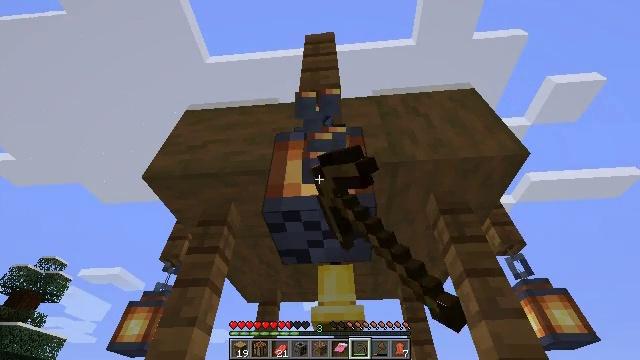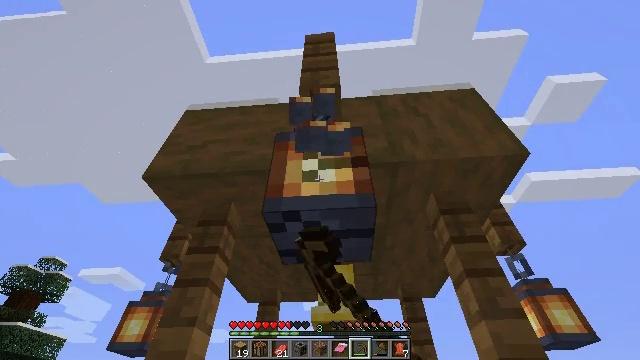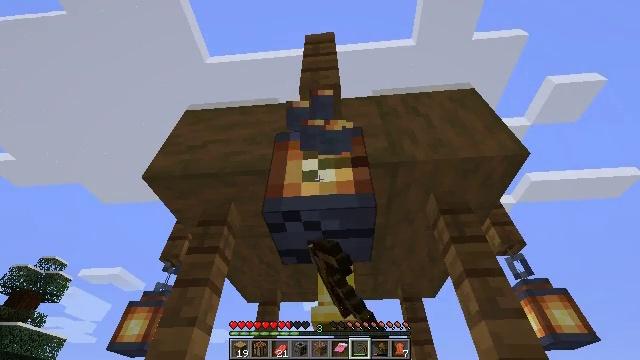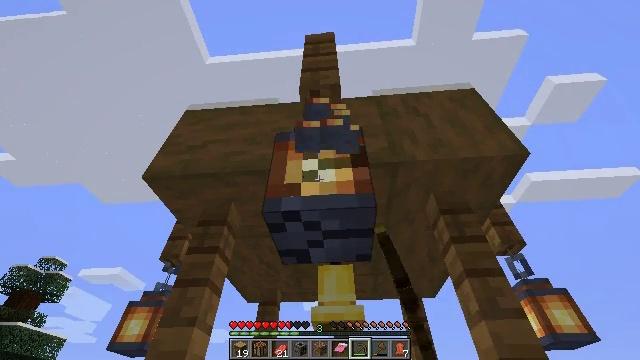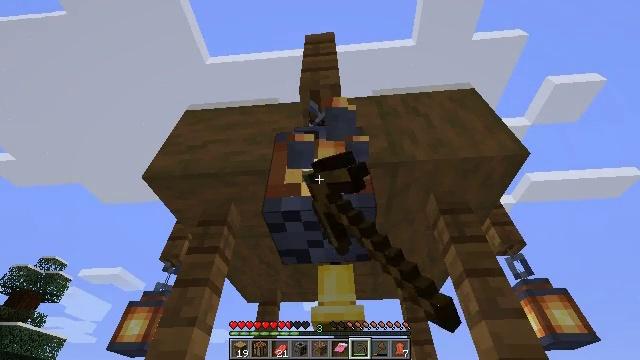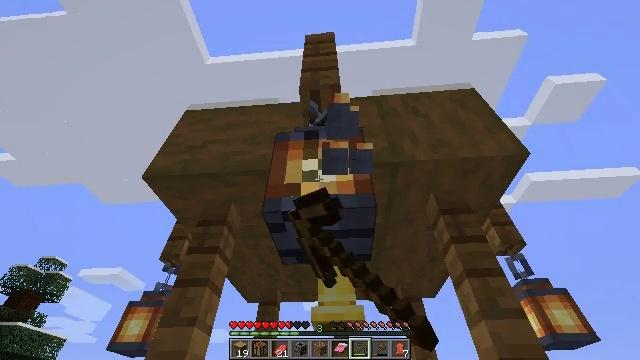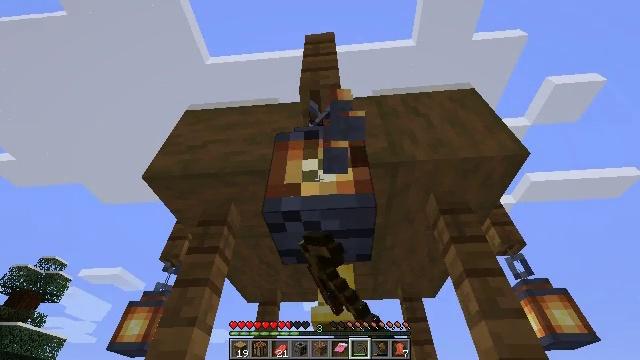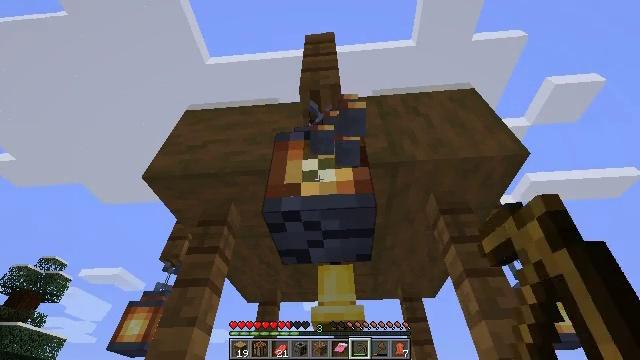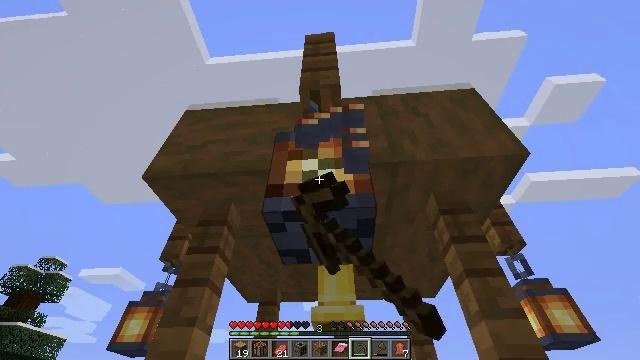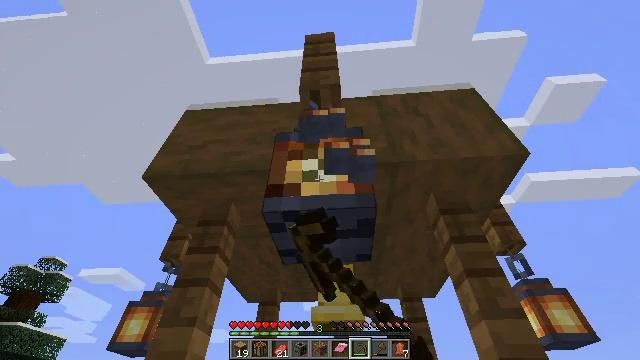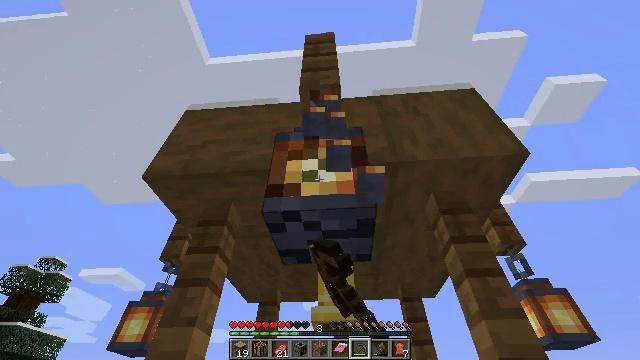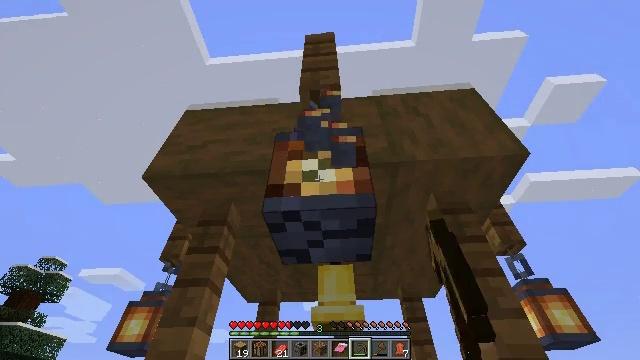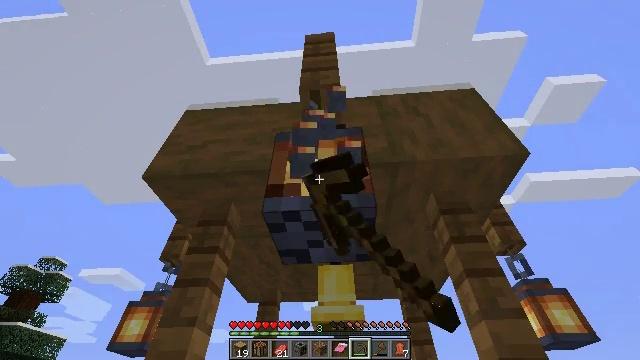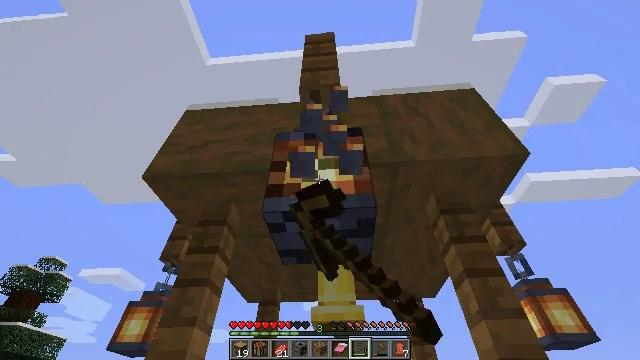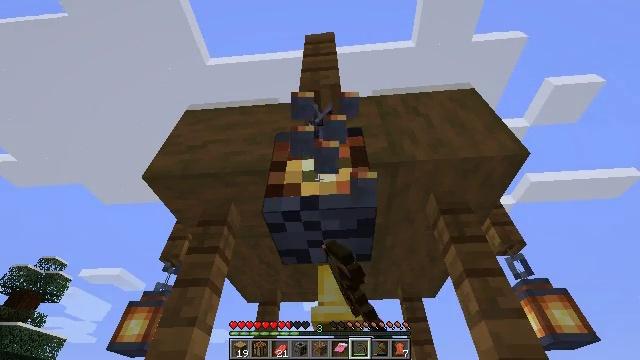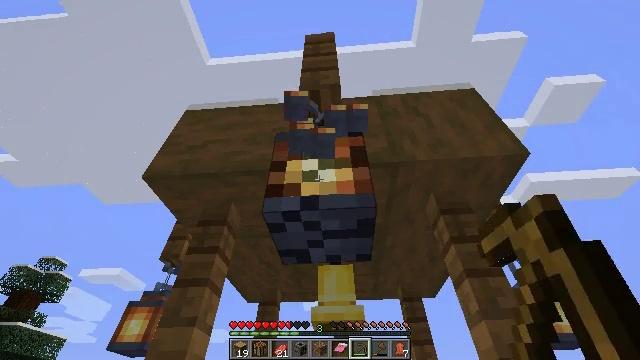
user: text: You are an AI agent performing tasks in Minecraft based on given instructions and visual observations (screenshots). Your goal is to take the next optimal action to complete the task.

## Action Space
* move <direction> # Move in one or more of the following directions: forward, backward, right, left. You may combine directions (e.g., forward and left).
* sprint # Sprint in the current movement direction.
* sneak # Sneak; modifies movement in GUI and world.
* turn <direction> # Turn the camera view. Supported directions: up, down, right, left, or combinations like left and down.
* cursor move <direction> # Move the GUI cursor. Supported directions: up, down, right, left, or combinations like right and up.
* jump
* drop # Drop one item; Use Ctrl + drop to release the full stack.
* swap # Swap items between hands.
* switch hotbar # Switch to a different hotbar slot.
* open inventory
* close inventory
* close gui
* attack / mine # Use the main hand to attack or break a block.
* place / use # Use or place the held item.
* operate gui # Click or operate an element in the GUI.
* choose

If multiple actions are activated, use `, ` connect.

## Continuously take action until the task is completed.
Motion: motion action
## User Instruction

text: Gather the lantern to use it later.
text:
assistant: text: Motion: attack / mine
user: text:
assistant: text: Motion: attack / mine
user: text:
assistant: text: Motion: attack / mine
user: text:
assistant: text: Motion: attack / mine
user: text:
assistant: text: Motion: attack / mine
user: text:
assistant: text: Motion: attack / mine
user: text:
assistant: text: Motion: attack / mine
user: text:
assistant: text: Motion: attack / mine
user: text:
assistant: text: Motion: attack / mine
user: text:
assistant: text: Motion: attack / mine
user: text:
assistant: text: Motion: attack / mine
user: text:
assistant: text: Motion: attack / mine
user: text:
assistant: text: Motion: attack / mine
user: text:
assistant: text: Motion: attack / mine
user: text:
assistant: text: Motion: attack / mine
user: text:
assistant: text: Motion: attack / mine
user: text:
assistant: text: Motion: attack / mine
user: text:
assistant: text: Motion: attack / mine
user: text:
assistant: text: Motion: attack / mine
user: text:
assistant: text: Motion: attack / mine
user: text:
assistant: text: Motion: attack / mine
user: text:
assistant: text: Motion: attack / mine
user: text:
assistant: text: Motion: attack / mine
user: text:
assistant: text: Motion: attack / mine
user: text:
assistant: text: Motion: attack / mine
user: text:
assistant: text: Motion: attack / mine
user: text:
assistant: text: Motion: attack / mine
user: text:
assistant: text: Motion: attack / mine
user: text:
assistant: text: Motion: attack / mine